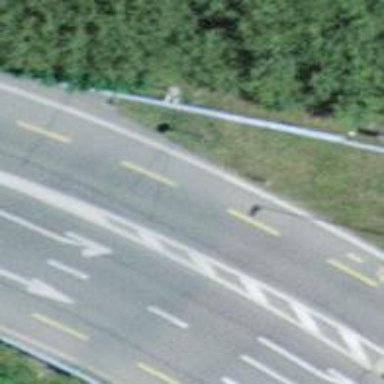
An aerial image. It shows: Secondary road with asphalt surface.